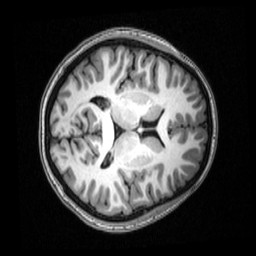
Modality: T1w
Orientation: axial
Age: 20
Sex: female
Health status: healthy
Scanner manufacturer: siemens
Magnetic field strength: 3 T
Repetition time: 2.53 s
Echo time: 0.00339 s